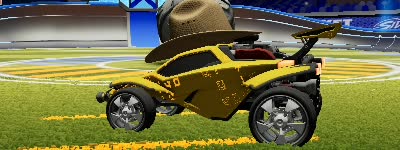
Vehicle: octane